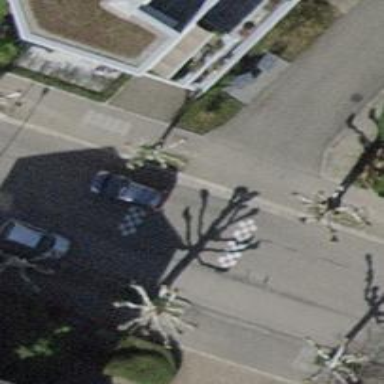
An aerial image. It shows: Unmarked crossing with traffic calming table.